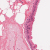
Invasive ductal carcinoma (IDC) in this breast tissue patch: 0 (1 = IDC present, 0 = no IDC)